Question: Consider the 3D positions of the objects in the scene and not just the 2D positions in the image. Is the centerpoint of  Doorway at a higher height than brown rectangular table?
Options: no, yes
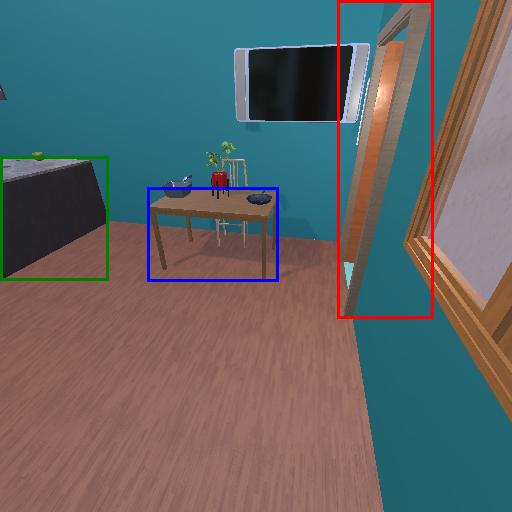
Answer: no